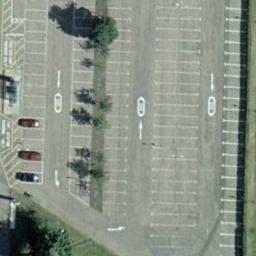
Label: parking_lot